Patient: sex M, age 68
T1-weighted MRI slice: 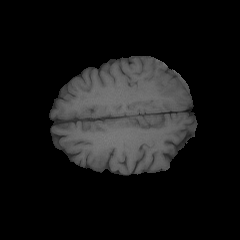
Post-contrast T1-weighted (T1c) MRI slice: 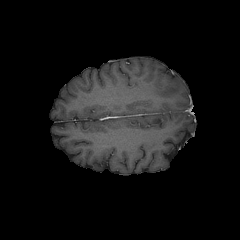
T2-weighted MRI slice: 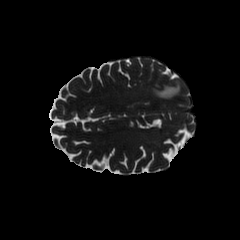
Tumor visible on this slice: yes
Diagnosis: Glioblastoma, IDH-wildtype
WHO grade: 4